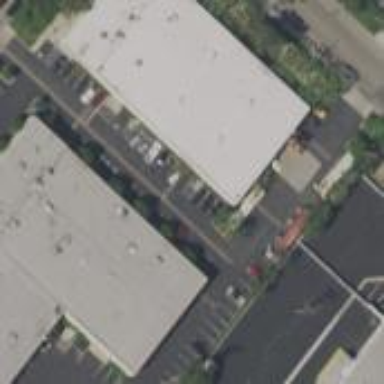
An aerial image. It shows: Commercial building.